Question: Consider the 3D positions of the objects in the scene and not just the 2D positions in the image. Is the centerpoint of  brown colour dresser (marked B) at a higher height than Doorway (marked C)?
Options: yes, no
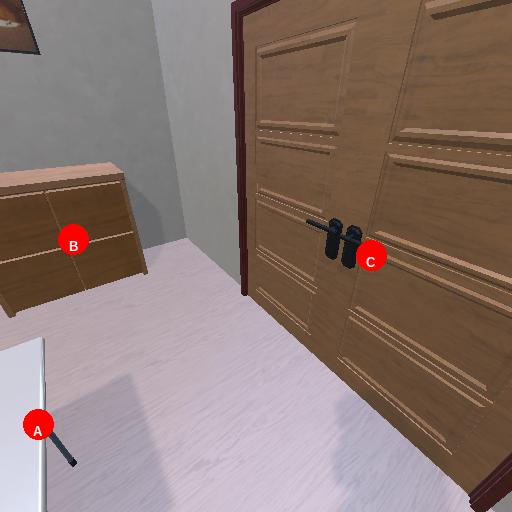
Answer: yes